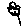
Label: flower